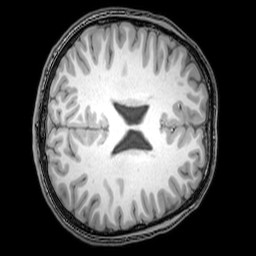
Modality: T1w
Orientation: axial
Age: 23
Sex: male
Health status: healthy
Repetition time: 0.081 s
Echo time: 0.037 s